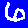
Digit: 6